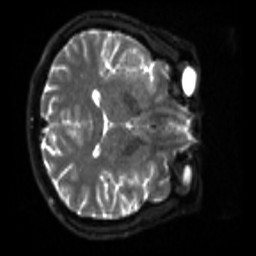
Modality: sbref
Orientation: axial
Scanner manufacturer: siemens
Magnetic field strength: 3 T
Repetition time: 4 s
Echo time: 0.0594 s